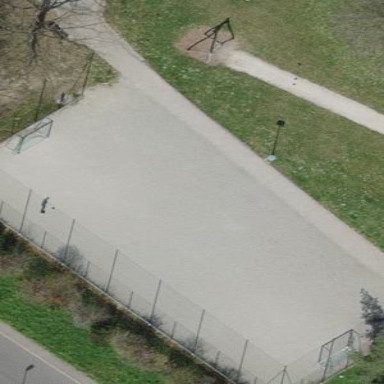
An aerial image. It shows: Gravel pitch designated for soccer.